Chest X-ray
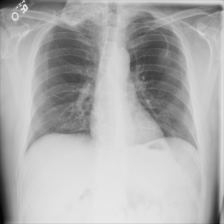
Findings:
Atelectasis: negative
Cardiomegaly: negative
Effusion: negative
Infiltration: negative
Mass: negative
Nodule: negative
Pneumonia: negative
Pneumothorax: negative
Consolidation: negative
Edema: negative
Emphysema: negative
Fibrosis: negative
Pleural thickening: negative
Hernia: negative